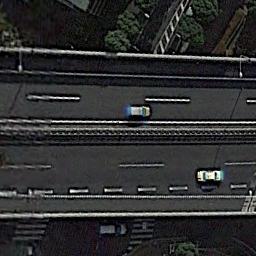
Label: freeway